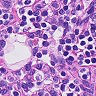
Metastatic tissue present: no